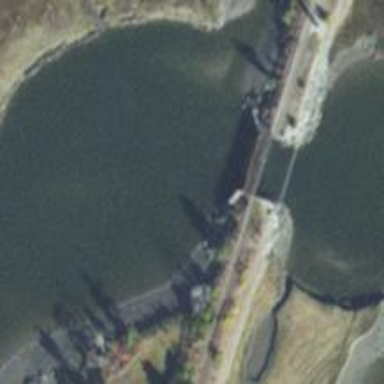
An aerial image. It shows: Disused railway bridge over path.